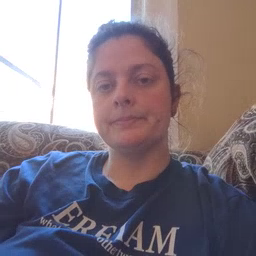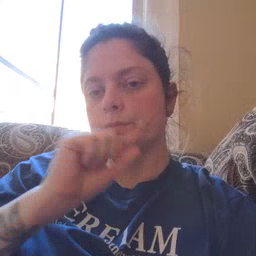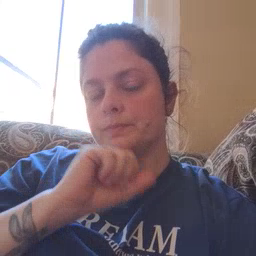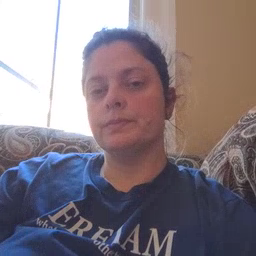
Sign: icecream